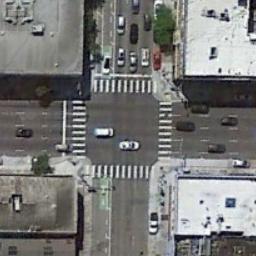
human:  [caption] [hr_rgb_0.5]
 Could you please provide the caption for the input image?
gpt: There are many buildings beside the intersection .

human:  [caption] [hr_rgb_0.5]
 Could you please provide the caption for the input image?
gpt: There is no zebra crossing at the intersection .

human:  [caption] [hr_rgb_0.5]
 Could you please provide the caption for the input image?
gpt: There are many moving and waiting vehicles on the road at the intersection, Many buildings and some trees around the intersection .

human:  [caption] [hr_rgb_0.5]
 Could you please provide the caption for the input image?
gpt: There are two white buildings and two gray buildings beside the intersection .

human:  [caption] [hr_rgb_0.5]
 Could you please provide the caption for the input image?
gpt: An intersection with normal traffic is between some buildings .